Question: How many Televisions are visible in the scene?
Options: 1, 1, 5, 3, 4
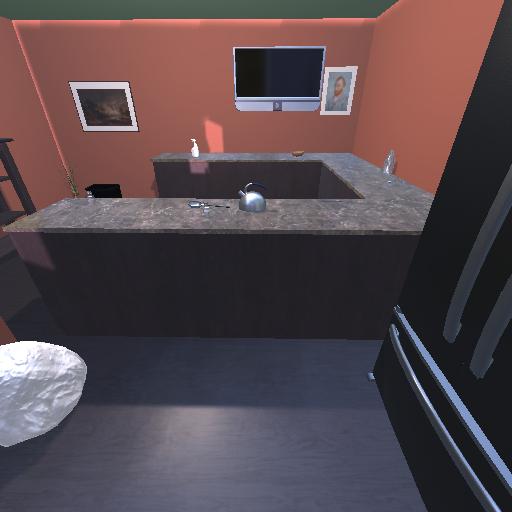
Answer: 1